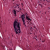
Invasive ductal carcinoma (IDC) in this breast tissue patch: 0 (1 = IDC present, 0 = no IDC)